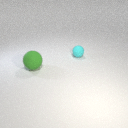
small cyan rubber sphere behind large green rubber sphere